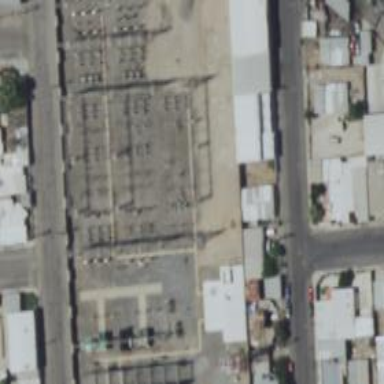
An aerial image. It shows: Outdoor substation at the transmission level.